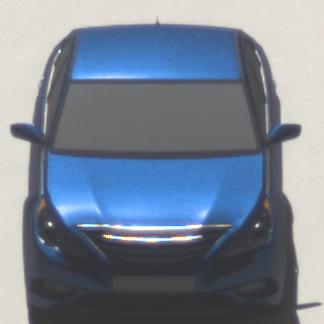
Make: Hyundai
Model: Sonata
Detailed model: Gen. 6 YF
Model produced from: 2009
Model produced until: 2016
Doors: 4
Color: blue
Road condition: dry road
Daytime: midday
Contrast: high contrast